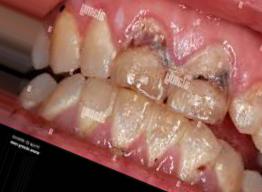
Condition: Caries